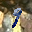
Label: 9